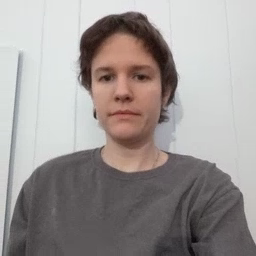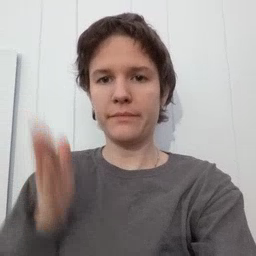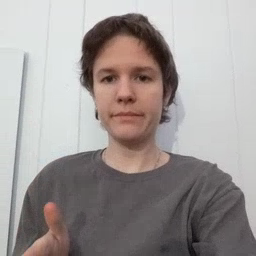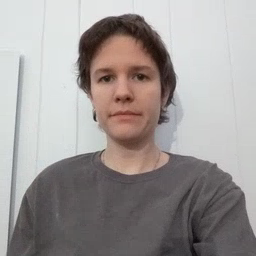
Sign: person